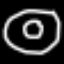
Label: donut